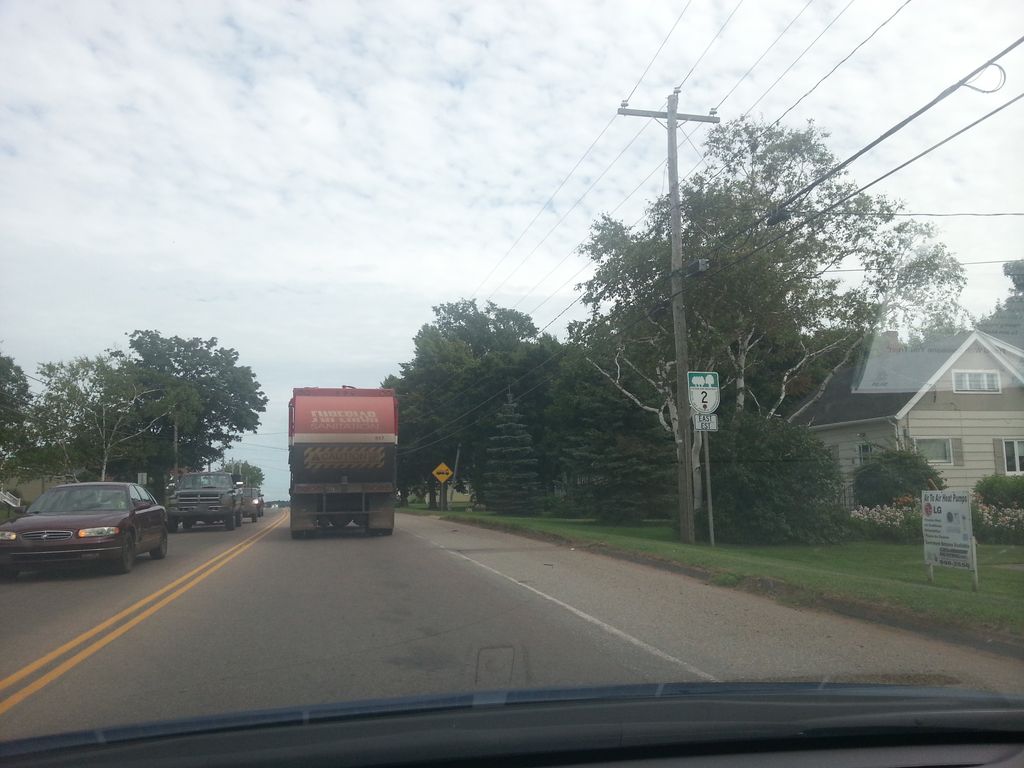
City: charlottetown